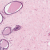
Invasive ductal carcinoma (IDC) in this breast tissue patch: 0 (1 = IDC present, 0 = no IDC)